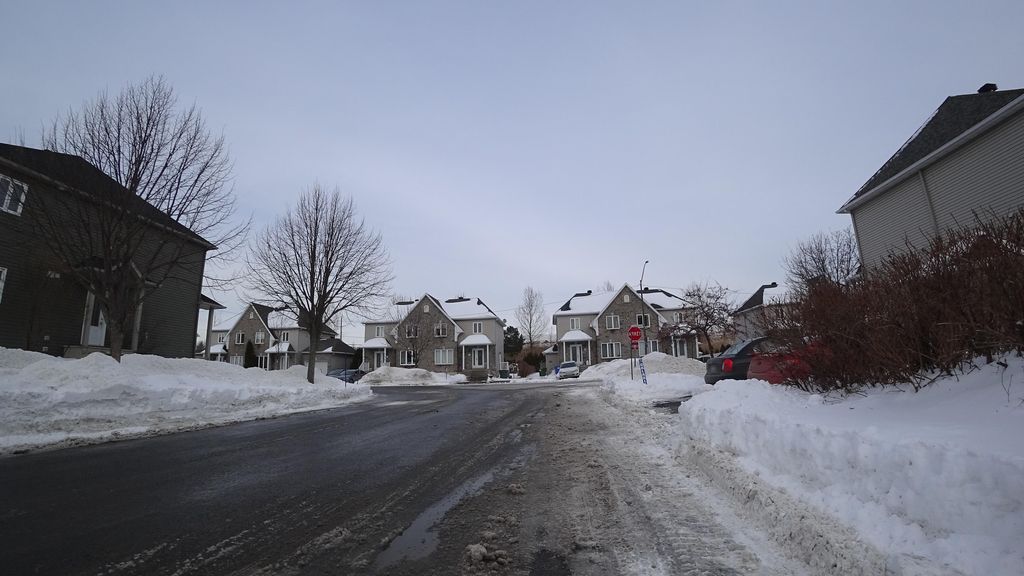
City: quebec_city